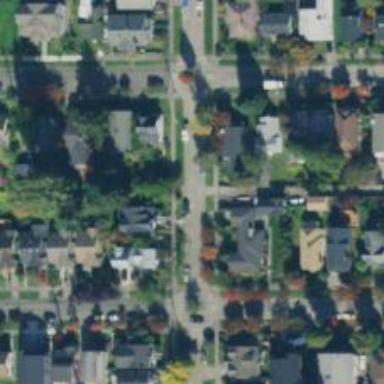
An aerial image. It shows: Residential road with separate sidewalk.